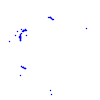
Particle: proton